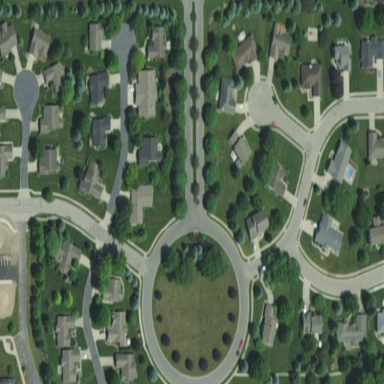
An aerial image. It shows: Roundabout on residential road.